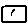
Label: square